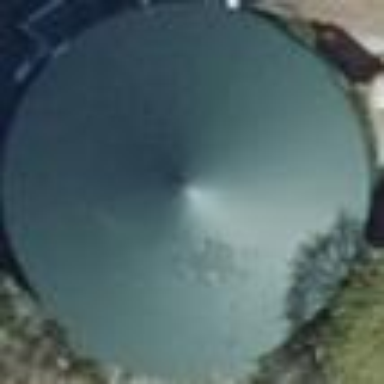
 housing covered reservoir. There is power generator inside the building."